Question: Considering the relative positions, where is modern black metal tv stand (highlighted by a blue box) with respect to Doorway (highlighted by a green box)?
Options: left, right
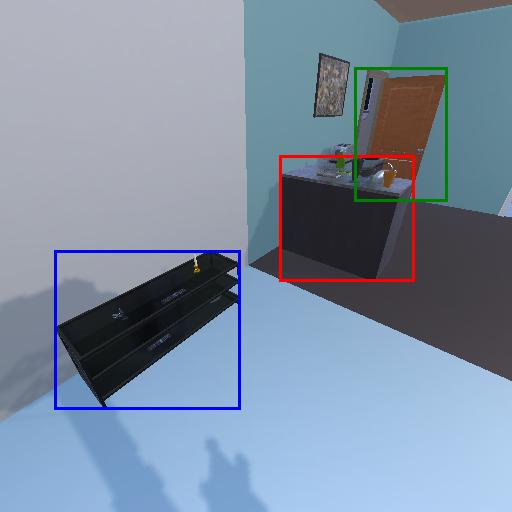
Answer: left